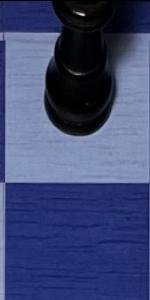
Label: Empty